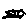
Label: cloud